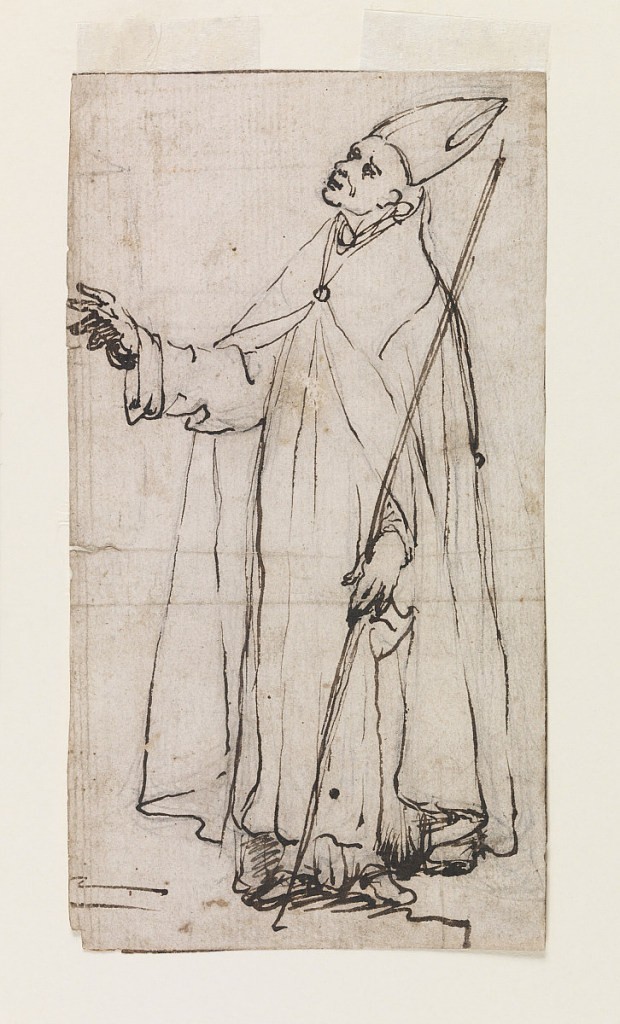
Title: Standing Bishop
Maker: Belisario Corenzio, Italian, active 1590–1646
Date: ca. 1620
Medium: Pen and black-brown ink, graphite on cream laid paper
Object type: Drawing
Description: Bishop standing, facing left, right hand raised in gesture.